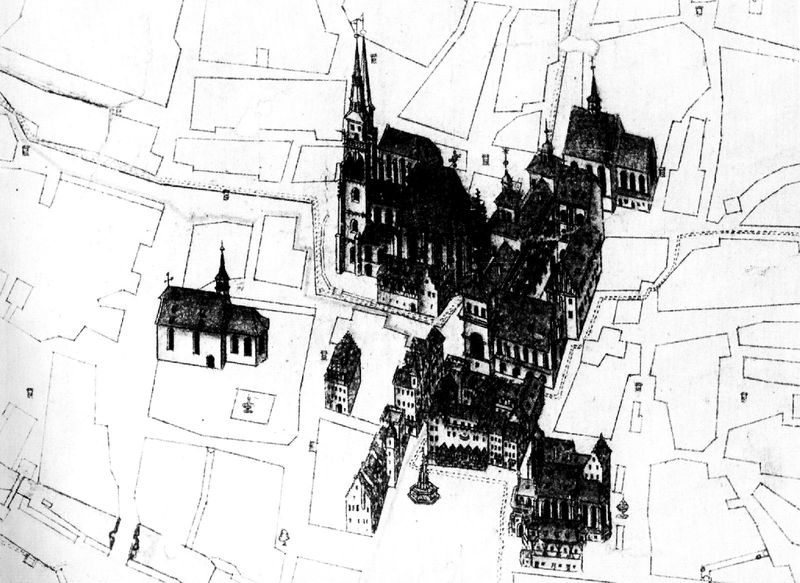
Titel: Altes Nürnberger Rathaus
Standort: Nürnberg (EU - D - B)
Schlagwörter: weiß, stadt, fenster, schwarz, skizze, straße, säule, zeichnung, haus, alt, architektur, sockel, häuser, kirche, brunnen, turm, gasse, türen, platz, kirchen, straßen, kloster, entwurf, karte, kapelle, marktplatz, plan, grundstück, bauten, grundriss, stadtplan, schwazr, klöster